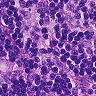
Metastatic tissue present: yes